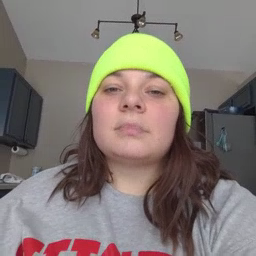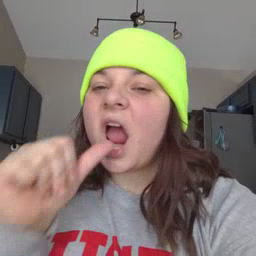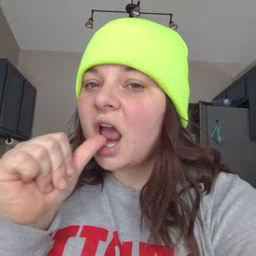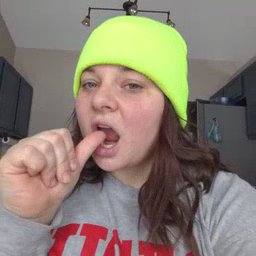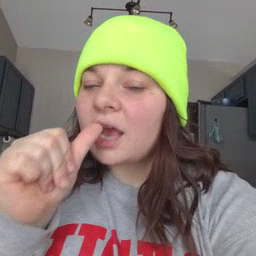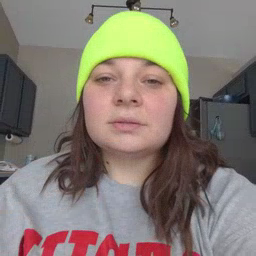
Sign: nuts